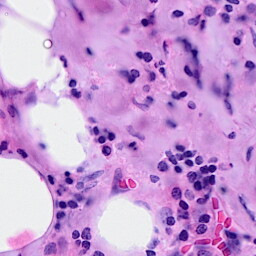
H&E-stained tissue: Breast